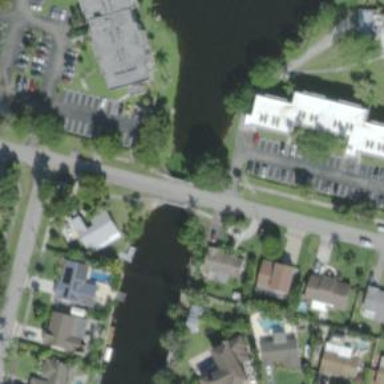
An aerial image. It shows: Residential road with bridge.